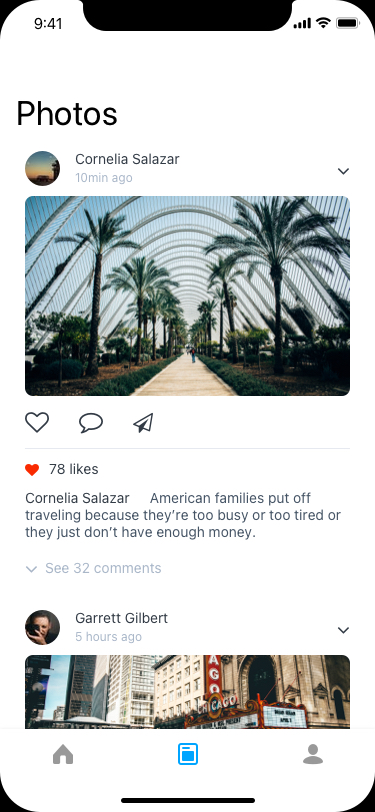
Text in this UI design:
Cornelia Salazar
10min ago
78 likes
Cornelia Salazar
                                 American families put off traveling because they’re too busy or too tired or they just don’t have enough money.
See 32 comments
Garrett Gilbert
5 hours ago
Photos